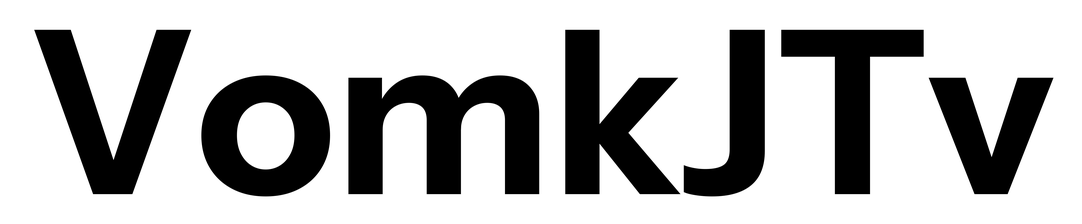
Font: InstrumentSans_Bold